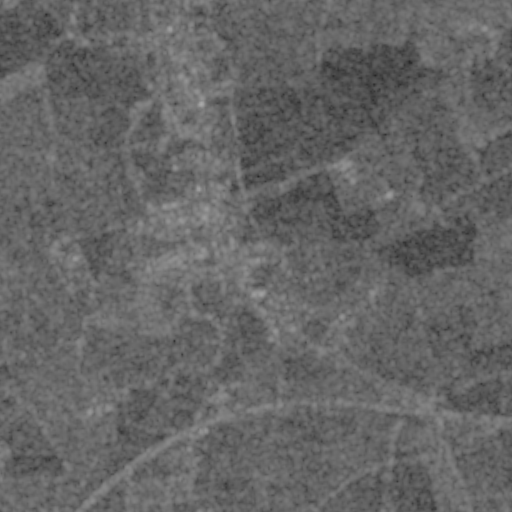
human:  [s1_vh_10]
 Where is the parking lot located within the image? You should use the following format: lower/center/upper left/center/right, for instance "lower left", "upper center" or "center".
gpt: The parking lot is located in the center of the image.
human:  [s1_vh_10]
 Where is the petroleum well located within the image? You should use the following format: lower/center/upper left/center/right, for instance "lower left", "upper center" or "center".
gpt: The petroleum well is located in the center right of the image.
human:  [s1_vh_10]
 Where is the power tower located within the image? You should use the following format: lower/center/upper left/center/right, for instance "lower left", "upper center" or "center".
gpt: There is no power tower in the image.

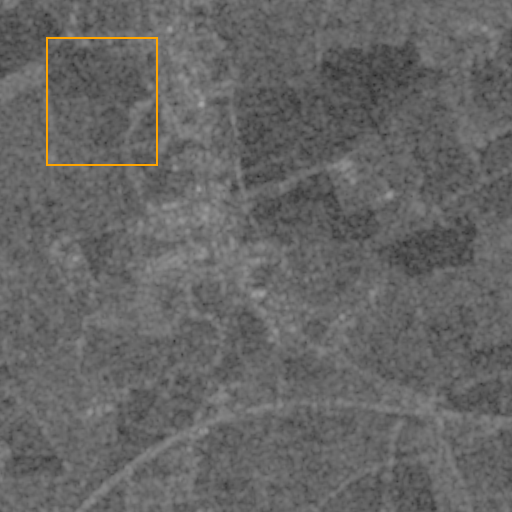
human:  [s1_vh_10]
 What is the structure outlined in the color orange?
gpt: The structure outlined in orange is a crop field.
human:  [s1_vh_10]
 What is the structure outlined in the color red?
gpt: There is no red outline.